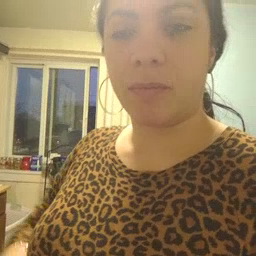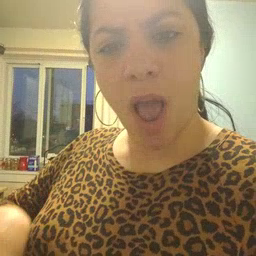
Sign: quiet